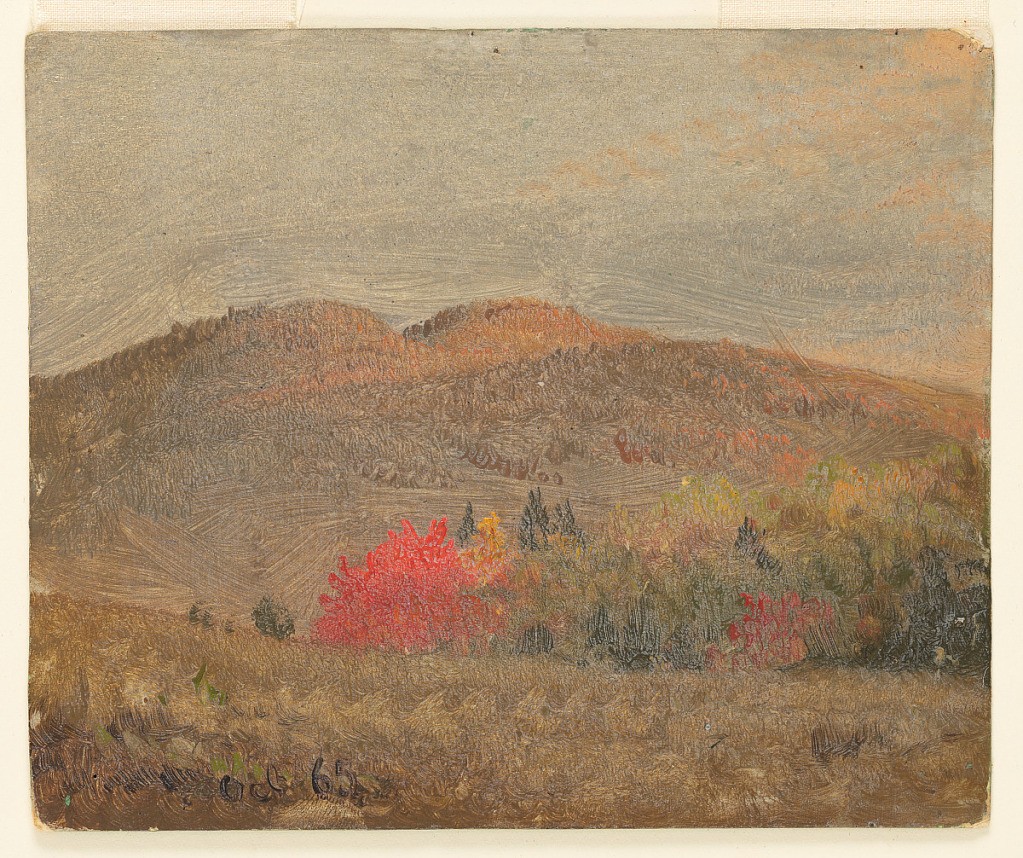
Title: Autumn Landscape, Vermont
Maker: Frederic Edwin Church, American, 1826–1900
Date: October 1865
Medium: Oil on green-backed paperboard
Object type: Drawing
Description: Landscape sketch showing a view of autumn foliage in the rolling terrain near the Green Mountains of Vermont. In the foreground, a brownish-green field extends to the middle distance, where a grove of trees is visible. One tree, at center left, in colored in bright red autumn hues and brightly stands out against the other dull vegetation. A heavily wooded mountain with twin, rounded summits rises in the background and forms an undulating horizon. They sky above is a muddled greyish-blue.